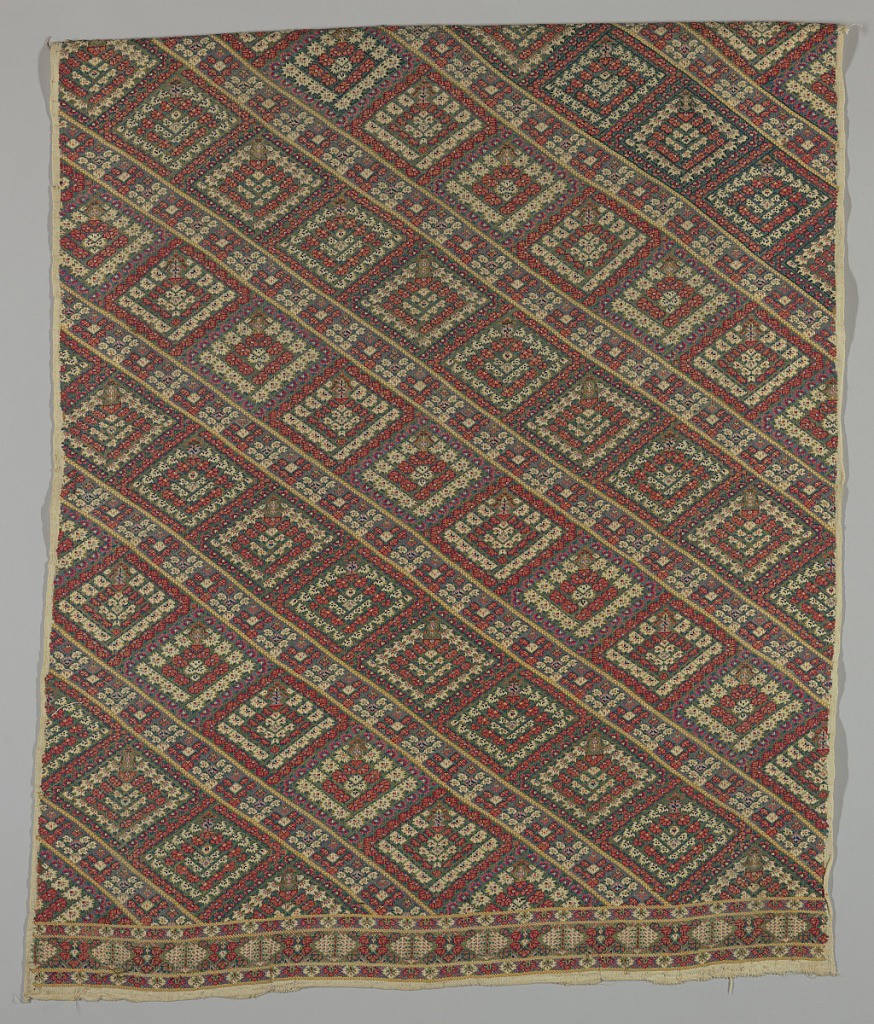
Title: Panel for women's trousers
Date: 18th–19th century
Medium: silk embroidery on cotton foundation Technique: embroidered in cross stitch on plain weave
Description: Naqsh embroidery of polychrome silks, predominantly red and green, solidly worked in cross stitch on cotton canvas in diagonal rows of lozenges separated by narrower diagonal bands; all forms built up of minute floral motifs. Vertical border at one end.